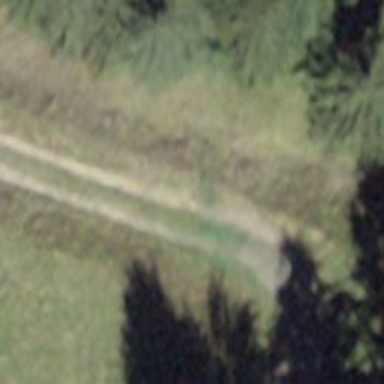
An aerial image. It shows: Track with grade 5 tracktype.